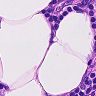
Metastatic tissue present: no